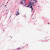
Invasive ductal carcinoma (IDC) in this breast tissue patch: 0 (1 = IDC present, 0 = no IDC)